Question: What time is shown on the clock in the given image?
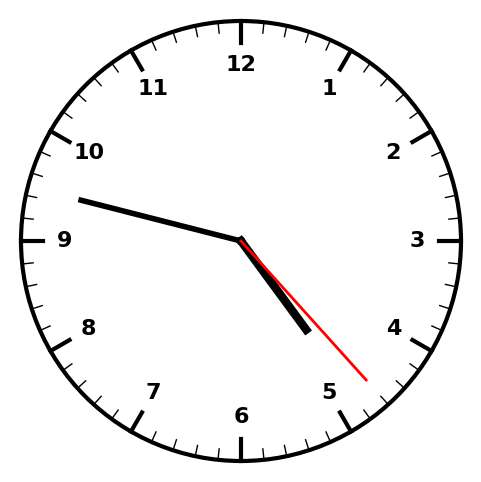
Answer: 04:47:23